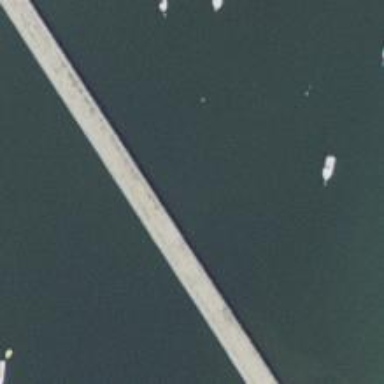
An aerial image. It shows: Beam bridge made by humans.